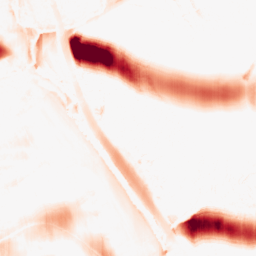
Category: morphological
Decomposition family: morphological_ellipse
Decomposition parameters: operation: opening
width: 50
height: 10
Upsampling method: linear_exact
Upsampling parameters: scale: 2
Upsampling scale: 2